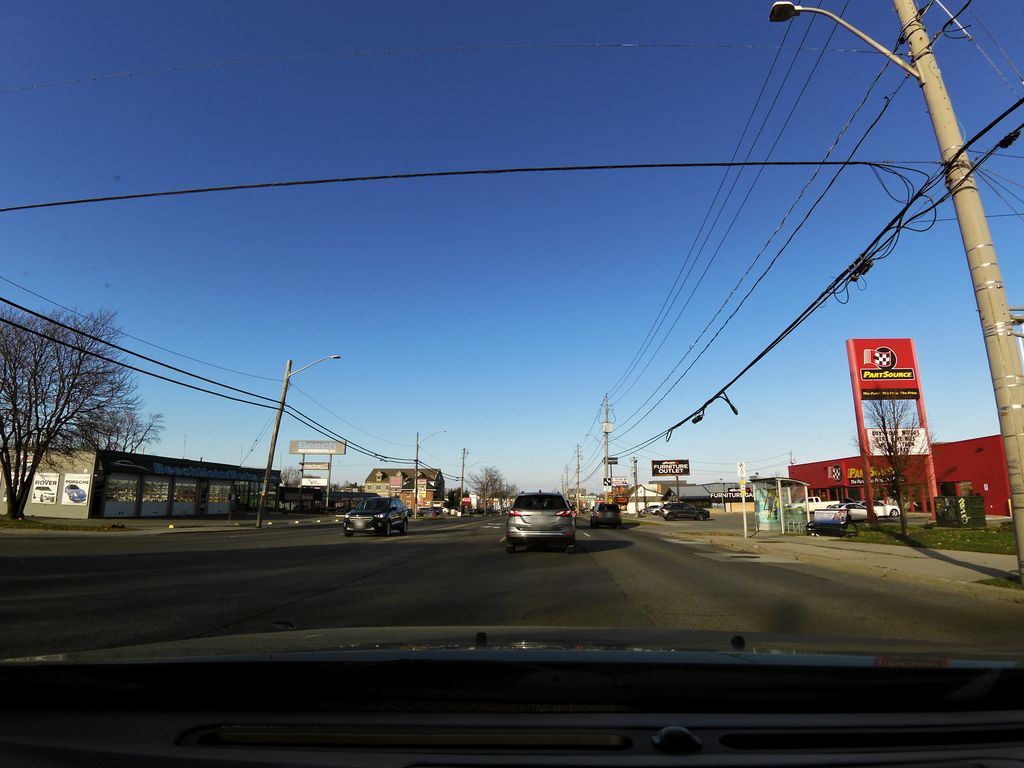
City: hamilton